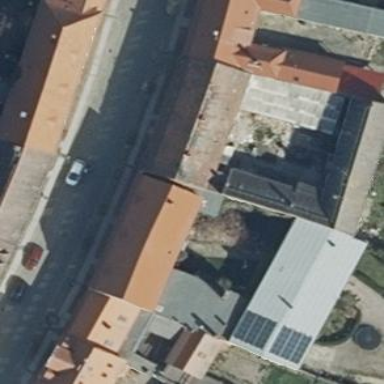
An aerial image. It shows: Gabled house with gray roof made of roof tiles. The roof is oriented along the house.